Interaction volume radius: 10 \u00c5
Interaction volume height: 10 \u00c5
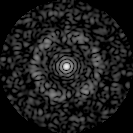
Disorder parameter: 0.7933